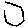
Label: hexagon